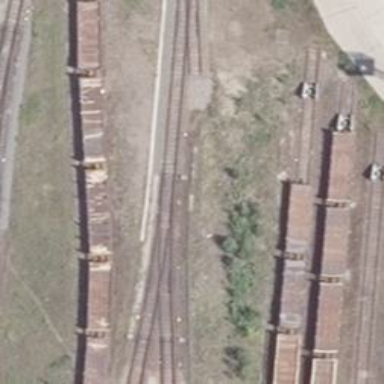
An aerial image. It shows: Railway switch.